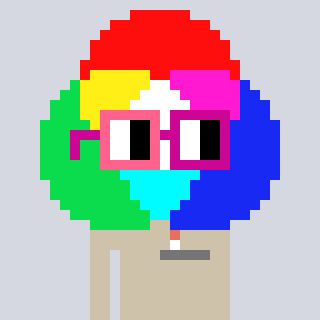
a pixel art character with square pink and red glasses, a color circle-shaped head and a bege-colored body on a cool background